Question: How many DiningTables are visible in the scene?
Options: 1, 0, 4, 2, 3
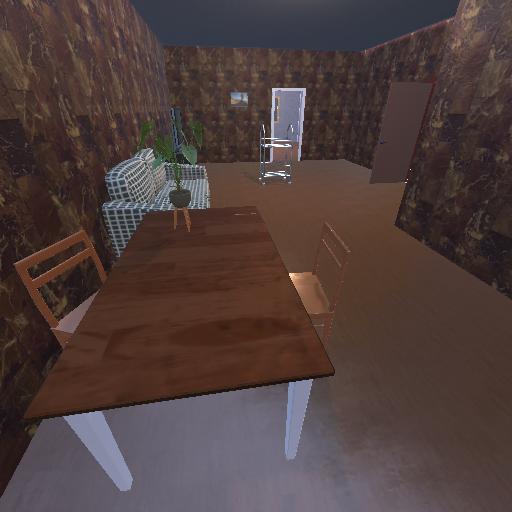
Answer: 1